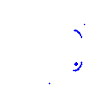
Particle: kaon